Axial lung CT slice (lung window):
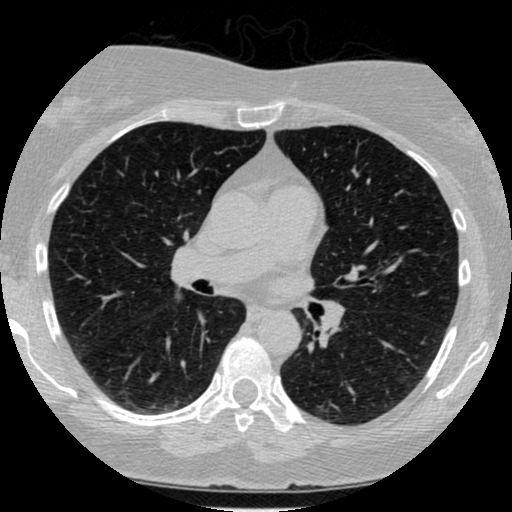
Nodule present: no